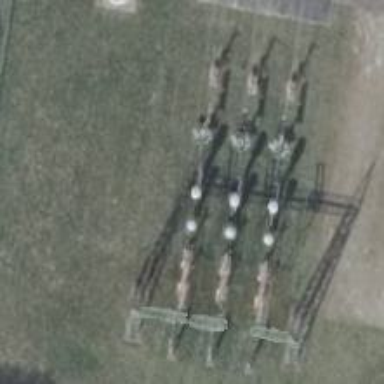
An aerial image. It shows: Outdoor switch with 3 cables.